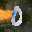
Label: 0